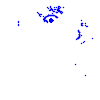
Particle: proton